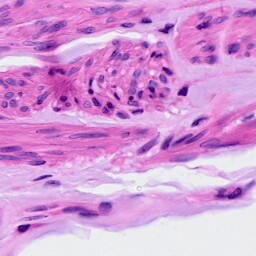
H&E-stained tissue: Ovarian